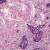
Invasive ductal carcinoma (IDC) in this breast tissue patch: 1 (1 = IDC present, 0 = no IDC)